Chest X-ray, PA view. Patient: 55 years old, sex M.
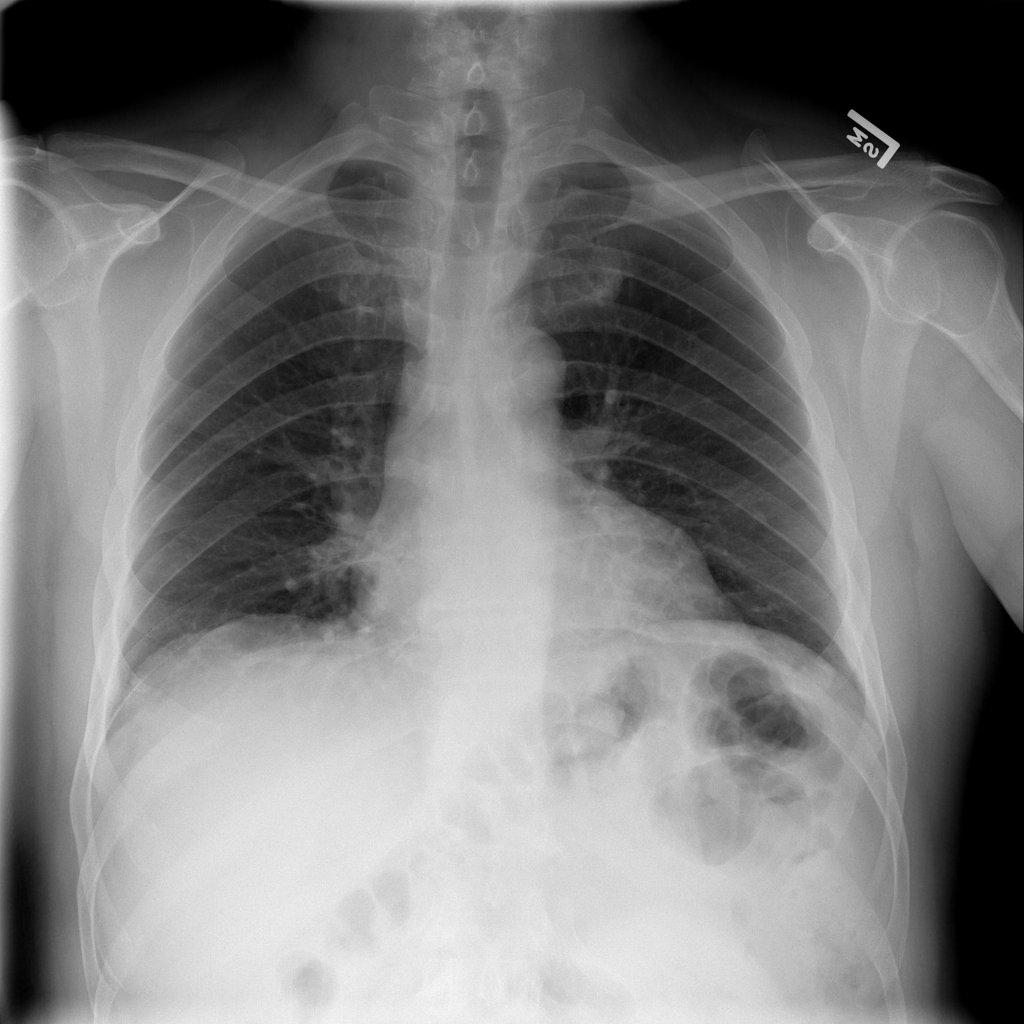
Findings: Atelectasis